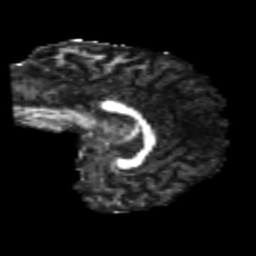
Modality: FA
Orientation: sagittal
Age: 23
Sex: female
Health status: healthy
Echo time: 0.074 s